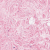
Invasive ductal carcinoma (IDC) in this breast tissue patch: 0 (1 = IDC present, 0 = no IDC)